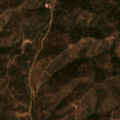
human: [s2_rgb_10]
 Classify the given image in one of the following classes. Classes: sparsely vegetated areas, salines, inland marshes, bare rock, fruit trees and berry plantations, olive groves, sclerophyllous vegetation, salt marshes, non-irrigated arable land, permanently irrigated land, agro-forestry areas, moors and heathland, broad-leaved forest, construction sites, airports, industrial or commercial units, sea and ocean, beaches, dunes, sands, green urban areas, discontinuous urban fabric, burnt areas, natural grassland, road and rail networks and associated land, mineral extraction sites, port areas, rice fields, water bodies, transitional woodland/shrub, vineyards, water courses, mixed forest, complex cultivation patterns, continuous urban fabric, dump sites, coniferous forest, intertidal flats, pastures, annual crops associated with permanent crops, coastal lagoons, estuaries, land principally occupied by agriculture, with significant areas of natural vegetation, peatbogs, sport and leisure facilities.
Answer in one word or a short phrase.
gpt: broad-leaved forest, transitional woodland/shrub